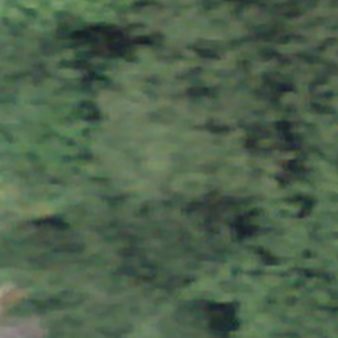
Label: other